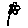
Label: flower